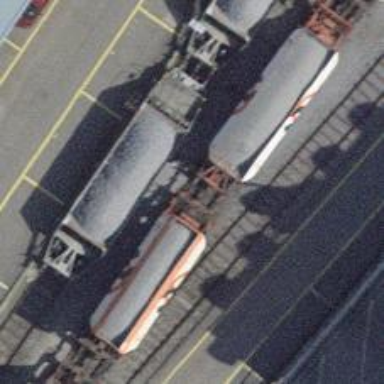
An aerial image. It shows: Railway yard with one track in service.